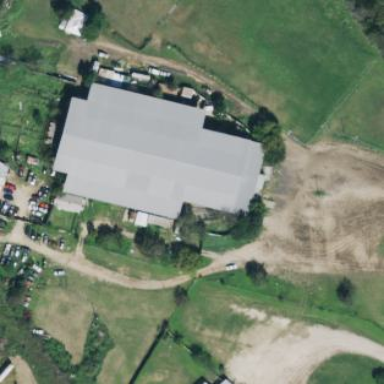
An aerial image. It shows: Roofed pitch for equestrian sports. The area functions as music venue as well.